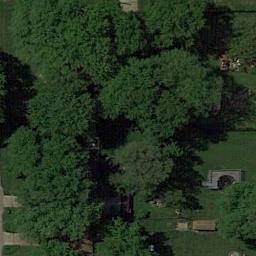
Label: forest